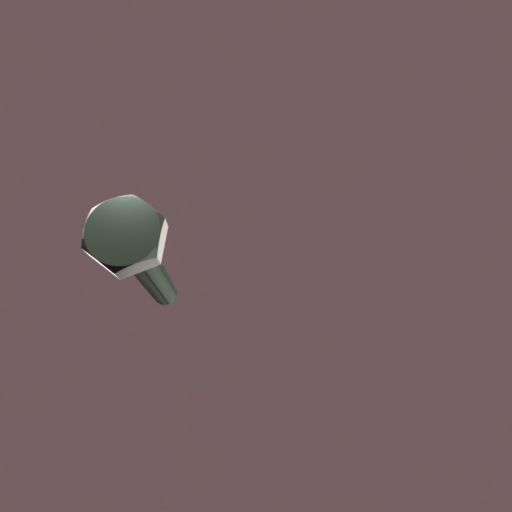
Label: bolt